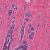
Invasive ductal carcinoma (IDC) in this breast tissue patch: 0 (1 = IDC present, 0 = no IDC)